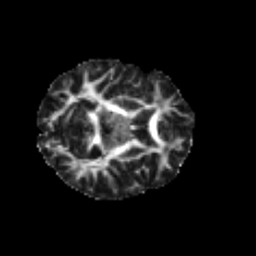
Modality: FA
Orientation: axial
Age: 21
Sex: female
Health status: healthy